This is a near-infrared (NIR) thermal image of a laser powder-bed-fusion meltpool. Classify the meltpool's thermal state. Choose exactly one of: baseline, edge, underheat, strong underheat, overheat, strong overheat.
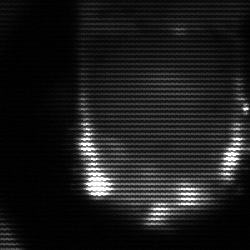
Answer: baseline